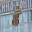
Label: 1